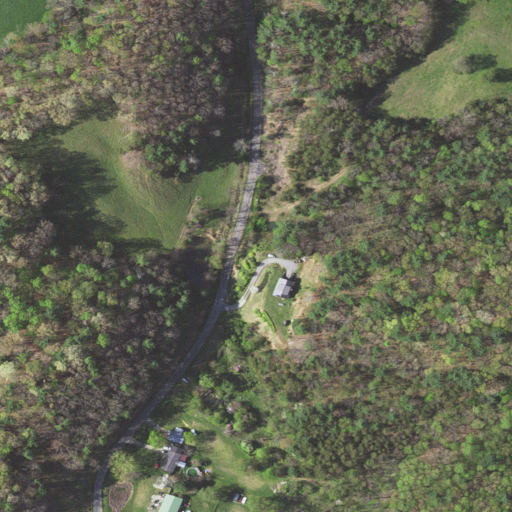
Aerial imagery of valley in Virginia named Fisher Hollow containing deciduous forest, evergreen forest, pasture, open development, low intensity development, and medium intensity development